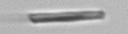
Label: fiber